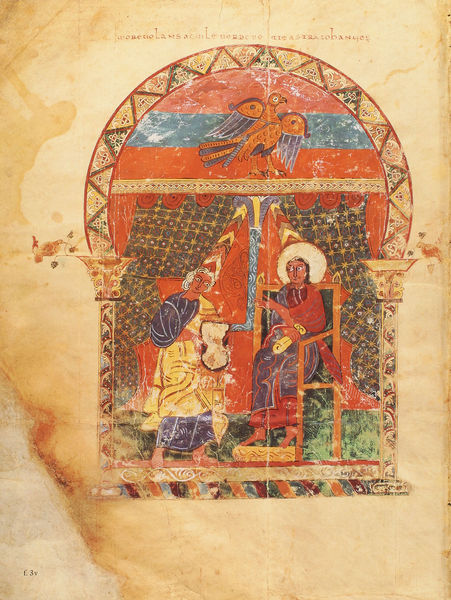
Titel: Beatus-Manuskript
Künstler: Magius
Institution: New York, Pierpont Morgan Library
Schlagwörter: adler, blau, flügel, gott, mann, vogel, gelb, grün, menschen, sitzen, braun, männer, stuhl, säule, säulen, rot, muster, ornament, rahmen, taube, vorhang, vögel, gewand, gold, schrift, bogen, farben, lila, füsse, könig, thron, streifen, buch, herrscher, kapitell, buchseite, flecken, pergament, heiligenschein, jesus, mittelalter, indien, abriss, heiliger geist, buchmalerei, byzanz, byzantinisch, sreifen, thron#, flü+gel